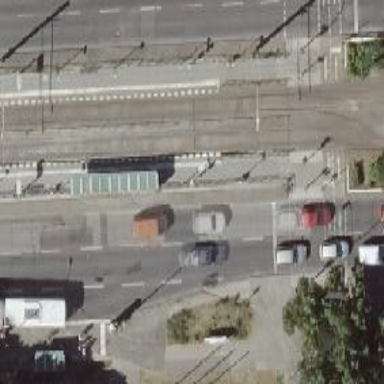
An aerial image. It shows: Tram stop position for public transport.